Field crop: tomato
Growth stage: 2
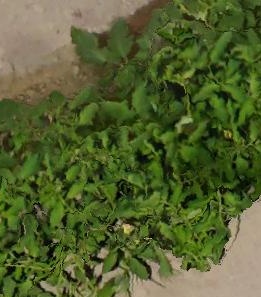
Species: tomato